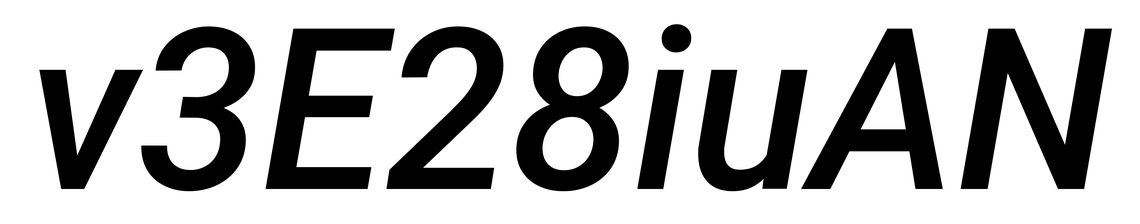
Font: Roboto-Italic_Medium_Italic